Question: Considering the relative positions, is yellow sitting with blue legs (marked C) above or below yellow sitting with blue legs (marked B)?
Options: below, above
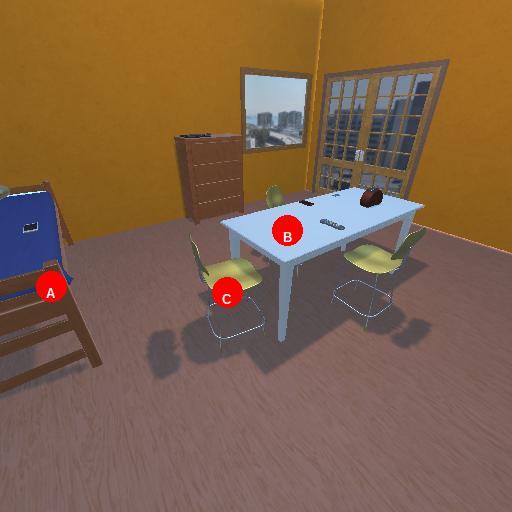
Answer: below